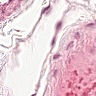
Metastatic tissue present: no